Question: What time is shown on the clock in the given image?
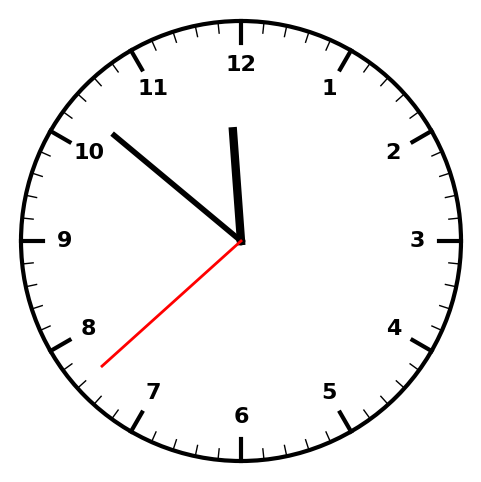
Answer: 11:51:38